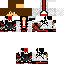
A female skeleton skin with dark skin, wearing brown helmet dressed in a red robe top and red pants, featuring a closed mouth.